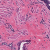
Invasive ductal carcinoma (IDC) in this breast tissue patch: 0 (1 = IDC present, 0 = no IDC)